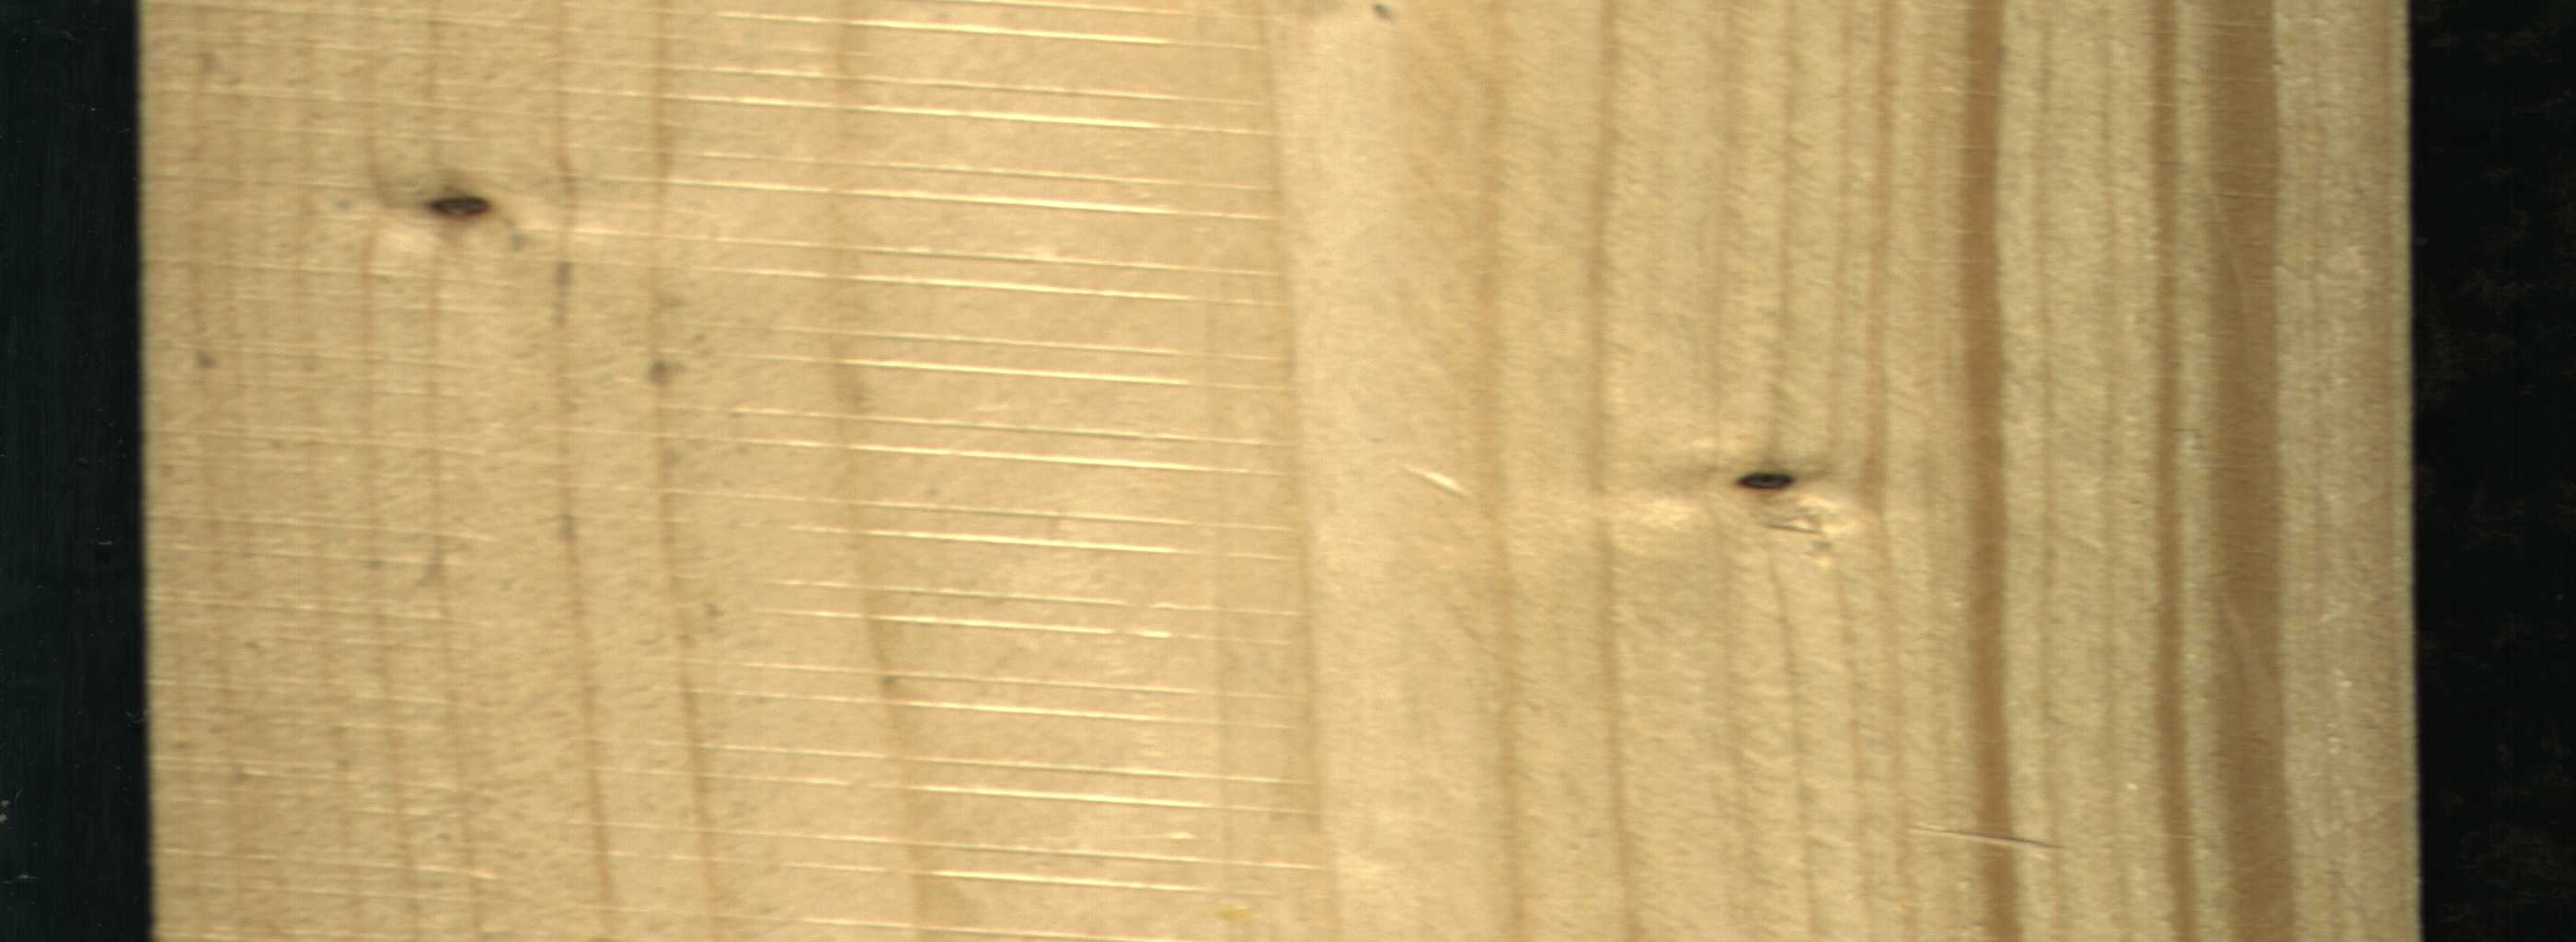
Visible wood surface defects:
Quartzity
Quartzity
Dead_Knot
Live_Knot